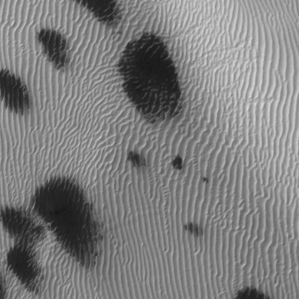
Label: frost